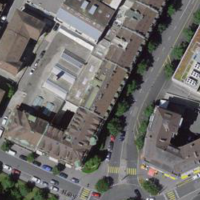
EUNIS habitat code: 54
Species observed at this site:
Ilex aquifolium
Passer domesticus
Salvia pratensis